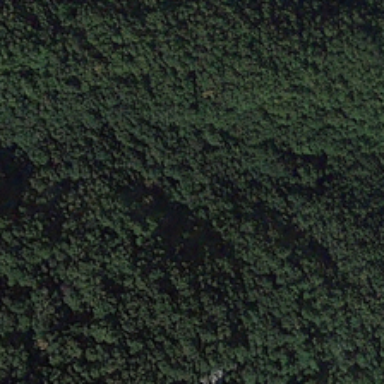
Many green trees are in a piece of forest .